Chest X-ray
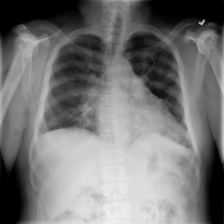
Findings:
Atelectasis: negative
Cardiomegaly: negative
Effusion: negative
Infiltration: negative
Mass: negative
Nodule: negative
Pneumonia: negative
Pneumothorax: negative
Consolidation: negative
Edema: negative
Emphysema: negative
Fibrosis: negative
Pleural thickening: negative
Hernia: negative